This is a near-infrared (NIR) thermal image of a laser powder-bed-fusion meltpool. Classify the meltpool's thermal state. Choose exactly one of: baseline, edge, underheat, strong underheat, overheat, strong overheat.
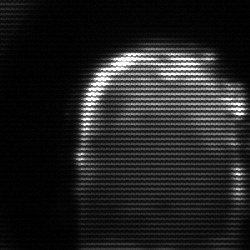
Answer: baseline